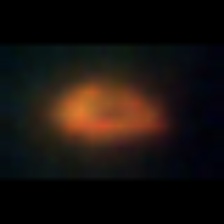
Taxon: Unknown_phyto
Group: Unknown